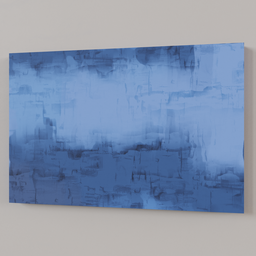
Label: decoration